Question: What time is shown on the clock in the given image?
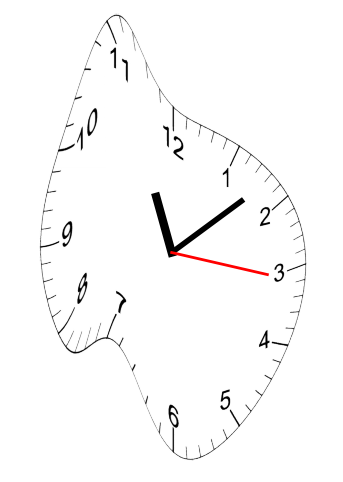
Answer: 11:08:16